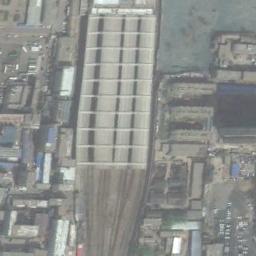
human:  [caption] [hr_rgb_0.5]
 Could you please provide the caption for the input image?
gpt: Many buildings of different shapes are beside the railway station .

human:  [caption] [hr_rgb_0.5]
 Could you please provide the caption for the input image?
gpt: There is a big railway station in the city .

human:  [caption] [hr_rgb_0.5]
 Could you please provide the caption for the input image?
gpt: The railway station has some railways and a big white building .

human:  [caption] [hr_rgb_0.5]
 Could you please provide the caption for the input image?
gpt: The railway station is next to some buildings .

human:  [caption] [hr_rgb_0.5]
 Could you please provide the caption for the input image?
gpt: There are some buildings around the railway station .